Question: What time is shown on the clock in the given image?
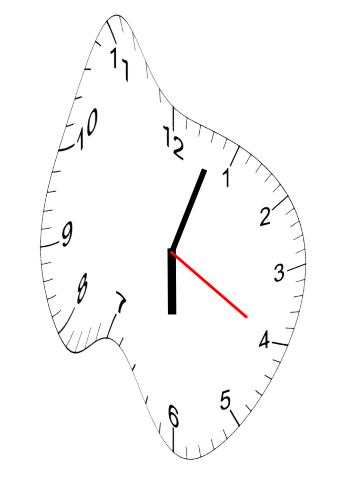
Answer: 06:03:20